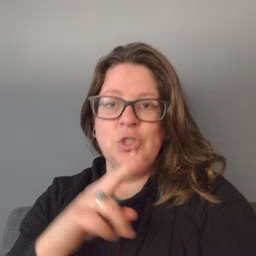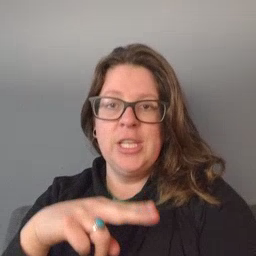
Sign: chair